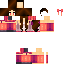
A female human skin with medium skin, wearing brown long hair dressed in a red hoodie and red pants, featuring a closed mouth.